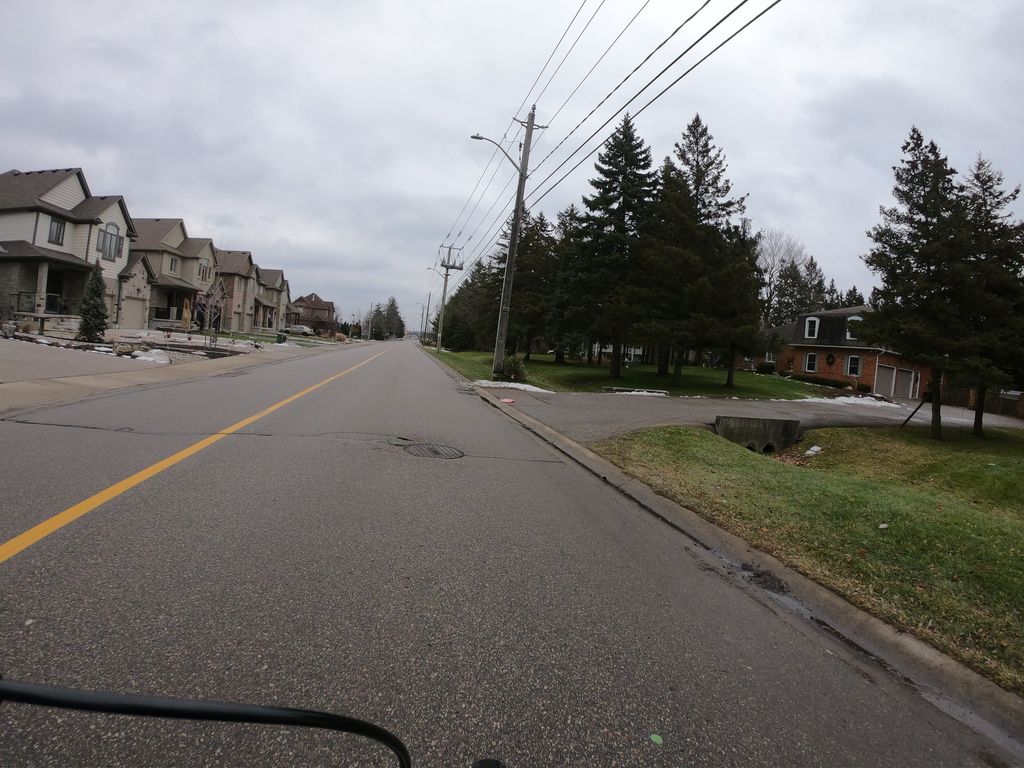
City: kitchener-waterloo